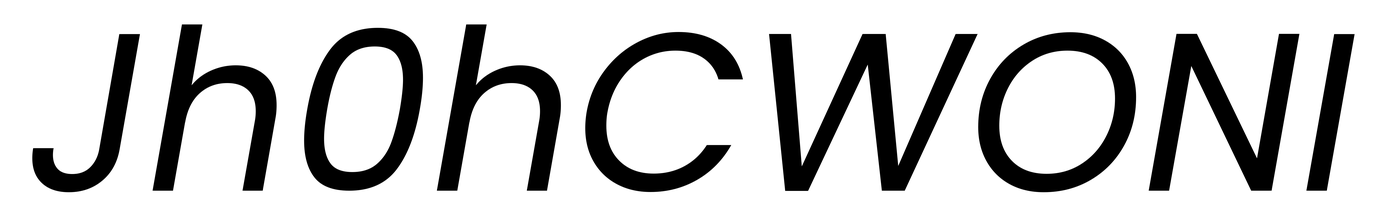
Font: Poppins-Italic